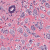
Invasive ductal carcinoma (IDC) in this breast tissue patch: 1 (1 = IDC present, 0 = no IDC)